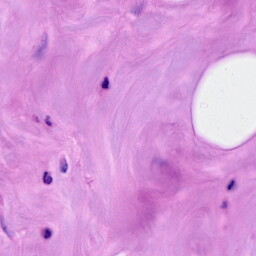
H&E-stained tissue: Breast